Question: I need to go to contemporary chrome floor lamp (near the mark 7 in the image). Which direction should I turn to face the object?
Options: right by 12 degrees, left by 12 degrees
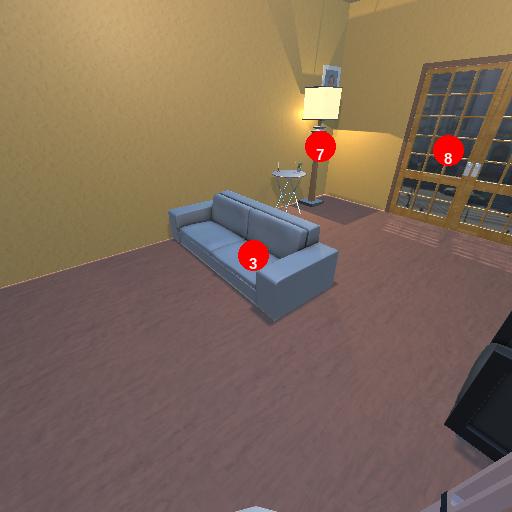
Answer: right by 12 degrees